Interaction volume radius: 5 \u00c5
Interaction volume height: 35 \u00c5
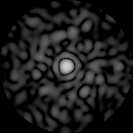
Disorder parameter: 0.8088